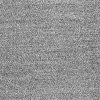
Atmospheric dust classification: dusty